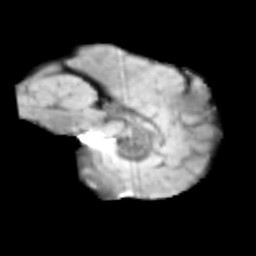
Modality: T2w
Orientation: sagittal
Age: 12
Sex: male
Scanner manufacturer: siemens
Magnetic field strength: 3 T
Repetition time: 3.8 s
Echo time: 0.07 s